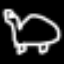
Label: frog